Field crop: tomato
Growth stage: 1
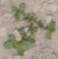
Species: portulaca